Question: I got following results via ajax call:
'''
{"results":["USA","Brazil"]}
'''
I want to display country list as links like below example

Could you please check what is wrong with my jquery code:
'''
var item = $('<div>');
$.each(country.results, function(i, res) {
var country_name = $('<a href>');
country_name.html(res.results[]); // I think this line is not correct
item.append(country_name);
});
$("#country_list").html(item);
'''
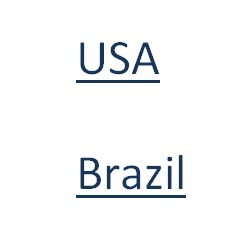
Answer: Change
'''
country_name.html(res.results[]);
'''
to
'''
country_name.html(res);
'''
Reason: 'res' already contains the country name.